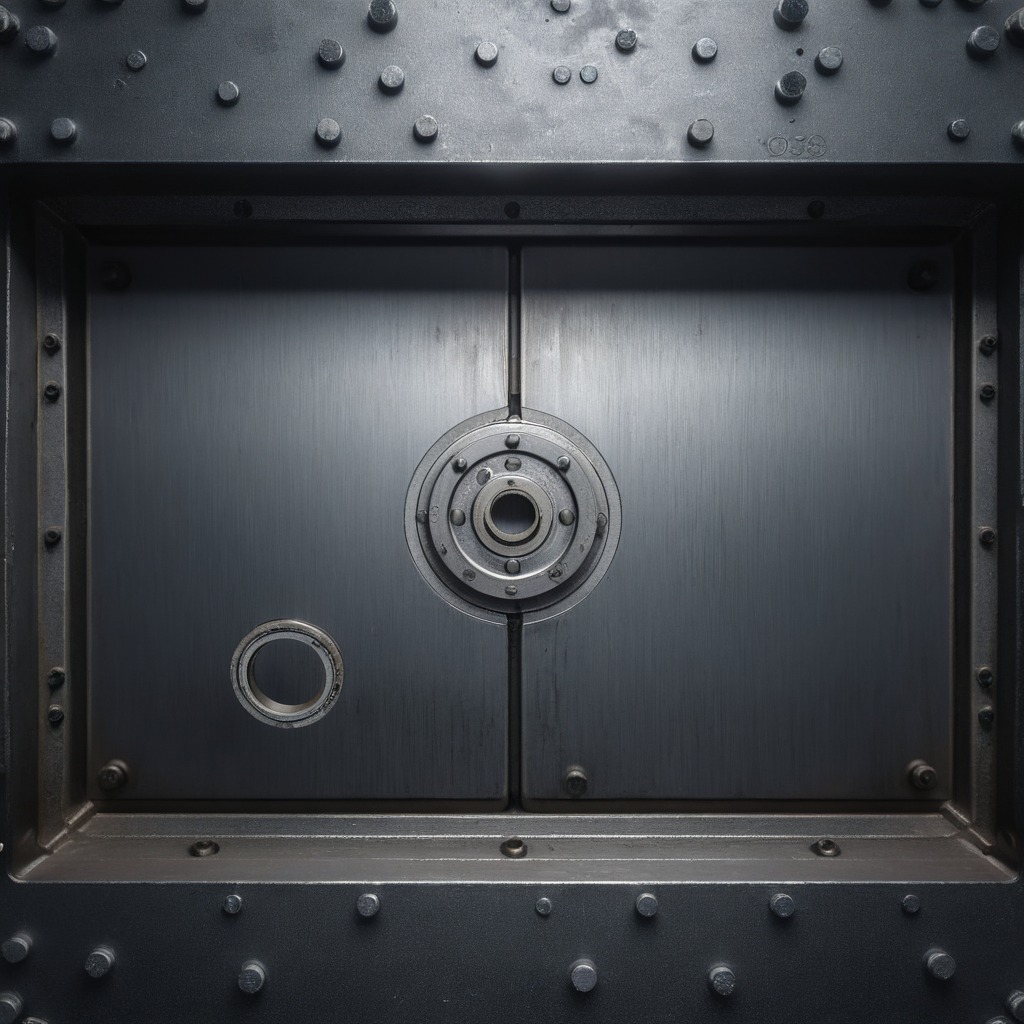
A metal ball bearing lies on a cold steel table in a mining workshop.